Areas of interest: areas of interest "Longchen Road Stadium"
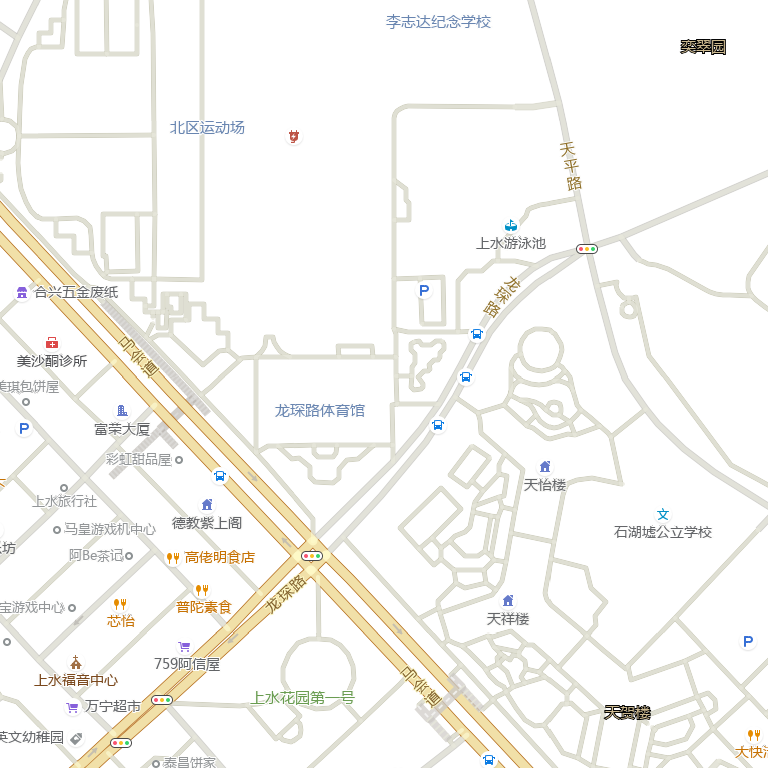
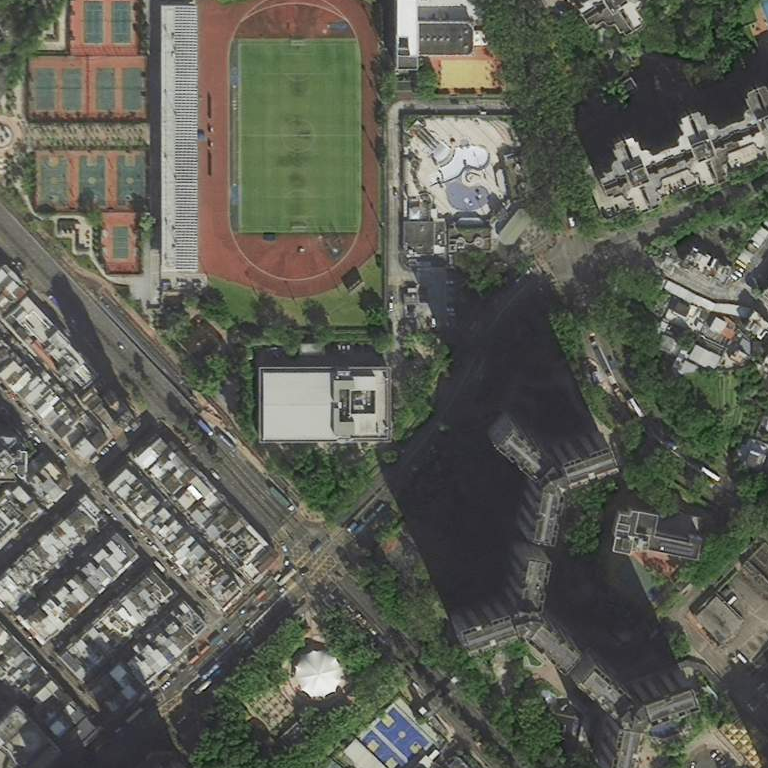